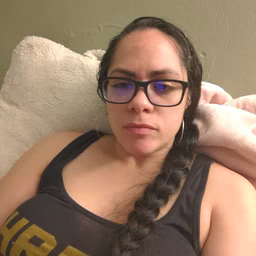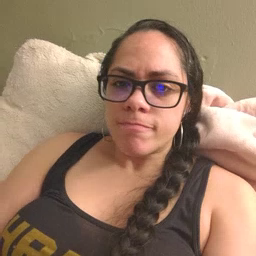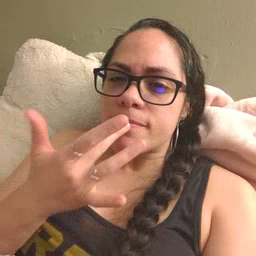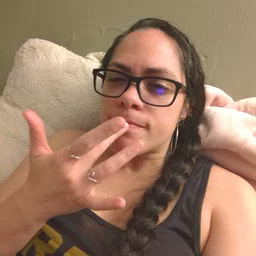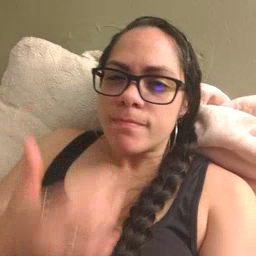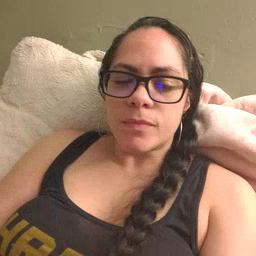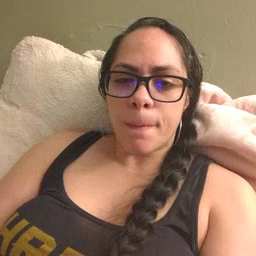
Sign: taste